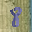
Label: 8